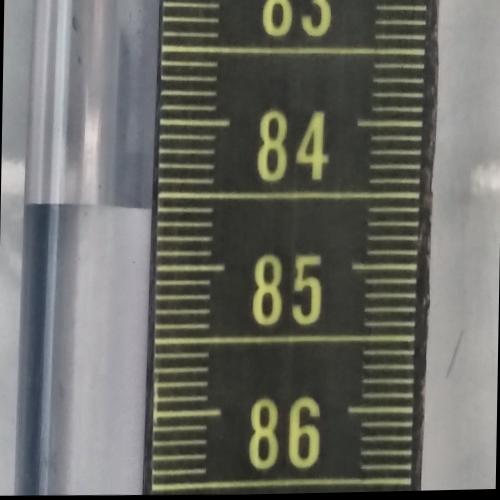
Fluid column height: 84.6 cm